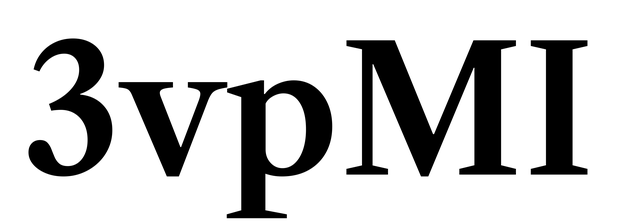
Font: LibreCaslonText_SemiBold